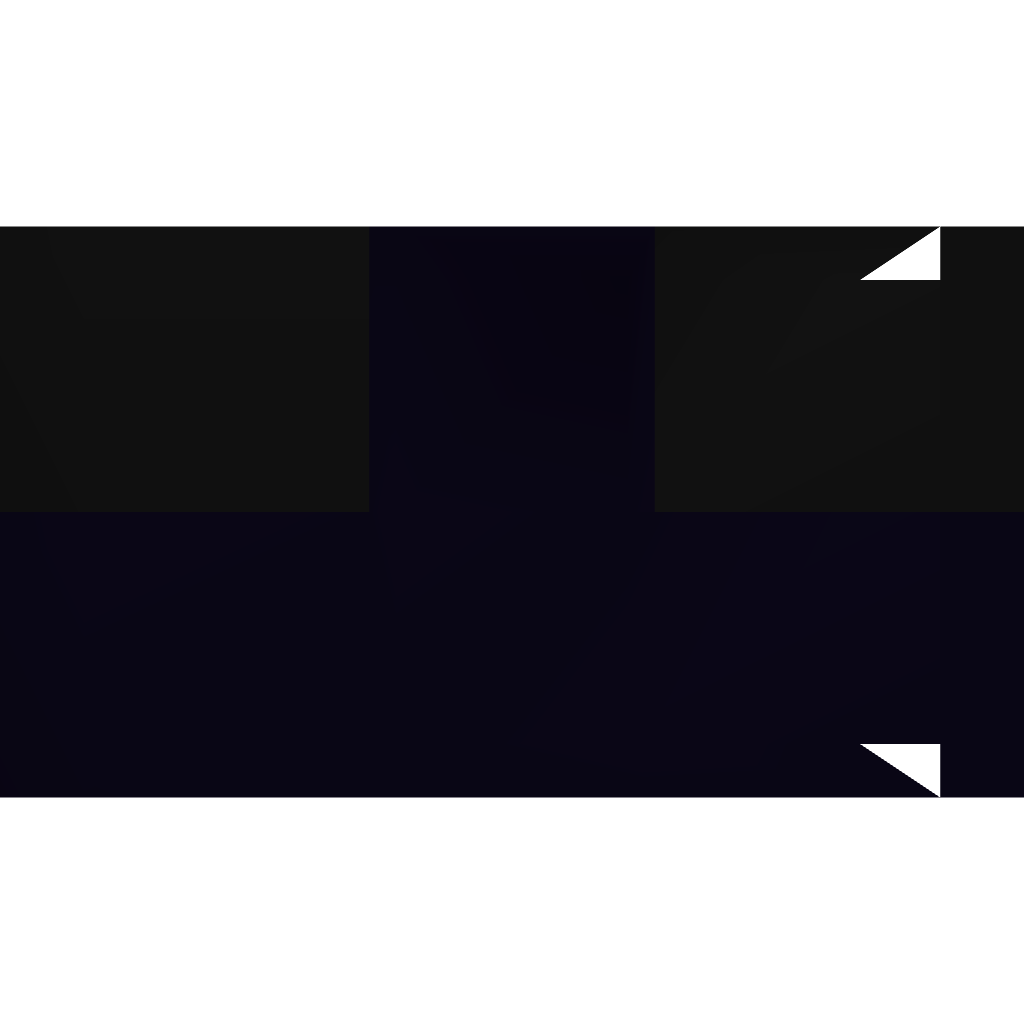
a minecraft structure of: Simple Tnt Jumper